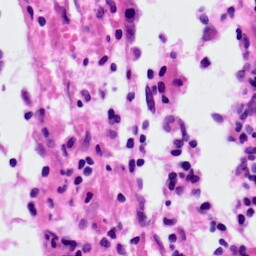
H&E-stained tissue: Lung